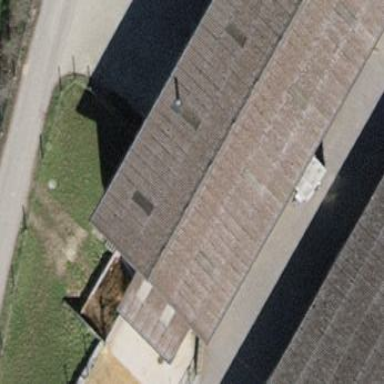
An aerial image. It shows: Farm auxiliary building.